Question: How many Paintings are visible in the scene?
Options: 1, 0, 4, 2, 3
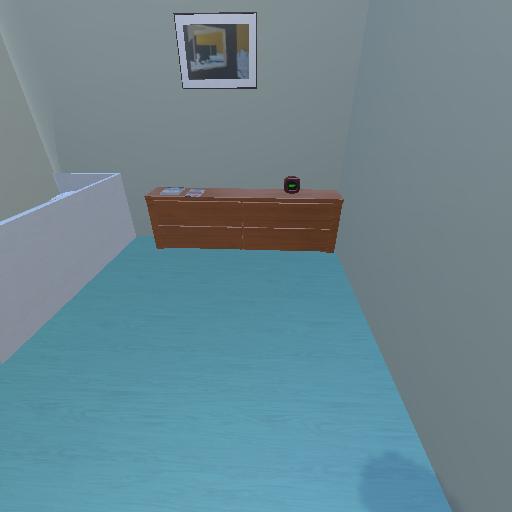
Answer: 1